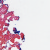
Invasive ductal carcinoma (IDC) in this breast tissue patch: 0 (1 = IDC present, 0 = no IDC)